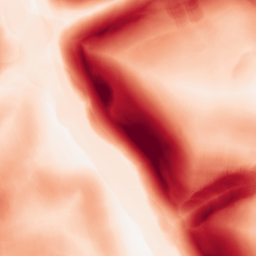
Category: morphological
Decomposition family: morphological_gradient
Decomposition parameters: size: 15
shape: disk
Upsampling method: lanczos
Upsampling parameters: scale: 4
Upsampling scale: 4